Question: I cannot get the toolbar to show above (just like apple has with a done button) the keyboard. Can anything think of why it isn't showing? Like the image below.

.h
'''
@interface CustomerNotesController : UITableViewController <UITextViewDelegate>
{
UIToolbar *noteToolbar;
IBOutlet UITextView *note;
id delegate;
}
@property (nonatomic, strong) IBOutlet UITextView *note;
@property (nonatomic, retain) id delegate;
@property (nonatomic, retain) UIToolbar *noteToolbar;
'''
.m
'''
@synthesize note, noteToolbar, delegate;
- (void)viewDidLoad
{
[super viewDidLoad];
[note setDelegate:self];
[note becomeFirstResponder];
}
- (void)textViewDidBeginEditing:(UITextView *)textView
{
NSLog(@"EDITING");
if (noteToolbar == nil) {
NSLog(@"Creating toolbar");
noteToolbar = [[UIToolbar alloc] initWithFrame:CGRectMake(0.0, 0.0, self.view.bounds.size.width, 44.0)];
noteToolbar.barStyle = UIBarStyleBlackTranslucent;
UIBarButtonItem *cancelButton = [[UIBarButtonItem alloc] initWithTitle:@"Cancel" style:UIBarButtonItemStyleBordered target:self action:@selector(cancelNote:)];
UIBarButtonItem *clearButton = [[UIBarButtonItem alloc] initWithTitle:@"Clear" style:UIBarButtonItemStyleBordered target:self action:@selector(clearNote:)];
UIBarButtonItem *extraSpace = [[UIBarButtonItem alloc] initWithBarButtonSystemItem:UIBarButtonSystemItemFlexibleSpace target:nil action:nil];
UIBarButtonItem *doneButton = [[UIBarButtonItem alloc] initWithBarButtonSystemItem:UIBarButtonSystemItemSave target:self action:@selector(saveNote:)];
noteToolbar.items = [NSArray arrayWithObjects:cancelButton, clearButton, extraSpace, doneButton, nil];
NSLog(@"Items: %@", noteToolbar.items);
}
NSLog(@"Current field: %@",textView);
NSLog(@"keyboard: %@", noteToolbar);
textView.inputAccessoryView = noteToolbar;
}
'''
LOGS
'''
2012-04-11 17:31:00.148 MyApp[28892:fb03] EDITING
2012-04-11 17:31:00.148 MyApp[28892:fb03] Creating toolbar
2012-04-11 17:31:00.149 MyApp[28892:fb03] Items: (
"<UIBarButtonItem: 0x10dc3420>",
"<UIBarButtonItem: 0x10dc3480>",
"<UIBarButtonItem: 0x10dc34e0>",
"<UIBarButtonItem: 0x10dc3540>"
)
2012-04-11 17:31:00.149 MyApp[28892:fb03] Current field: <UITextView: 0x10d94f40; frame = (5 5; 310 140); text = 'This is sample text'; clipsToBounds = YES; autoresize = W+H; layer = <CALayer: 0x10d95170>; contentOffset: {0, 0}>
2012-04-11 17:31:00.150 MyApp[28892:fb03] keyboard: <UIToolbar: 0x10dc2820; frame = (0 0; 320 44); opaque = NO; layer = <CALayer: 0x10dc2730>>
'''
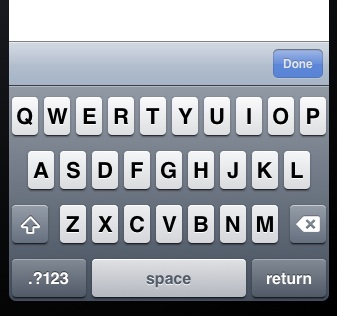
Answer: Try setting these in the 'viewDidLoad' method !